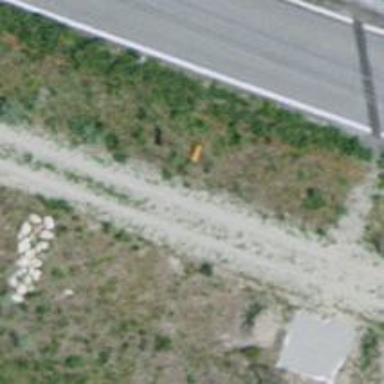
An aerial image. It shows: View of pole with roofed pipeline marker.